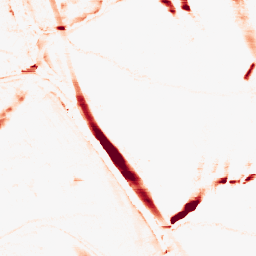
Category: morphological
Decomposition family: morphological_rect
Decomposition parameters: operation: opening
width: 20
height: 5
Upsampling method: bspline
Upsampling parameters: scale: 2
Upsampling scale: 2